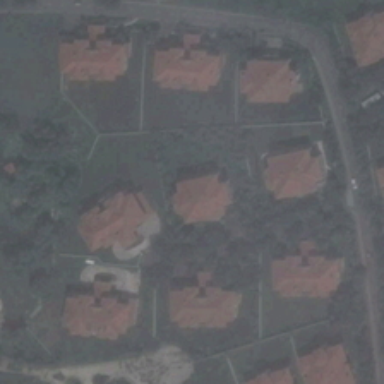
Some red buildings and many green trees are in a medium residential area .